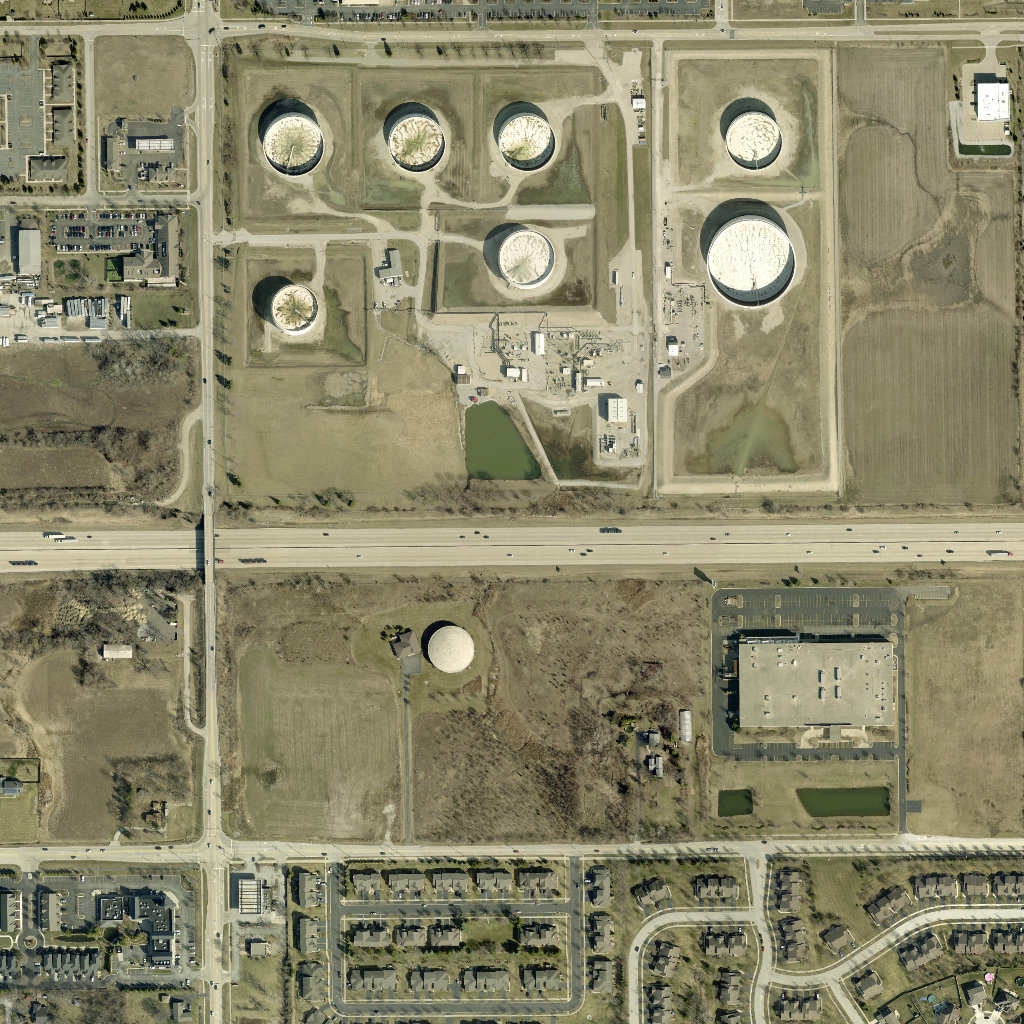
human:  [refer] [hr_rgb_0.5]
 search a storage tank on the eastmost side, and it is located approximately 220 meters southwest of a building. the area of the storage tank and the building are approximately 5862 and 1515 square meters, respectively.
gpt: <box>[[68, 19, 78, 29, 0]]</box>

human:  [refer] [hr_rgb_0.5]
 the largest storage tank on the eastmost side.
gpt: <box>[[68, 19, 78, 29, 0]]</box>